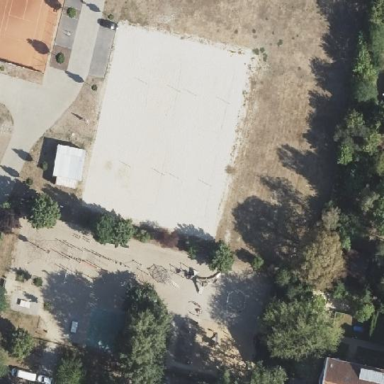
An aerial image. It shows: Playground area for leisure land.